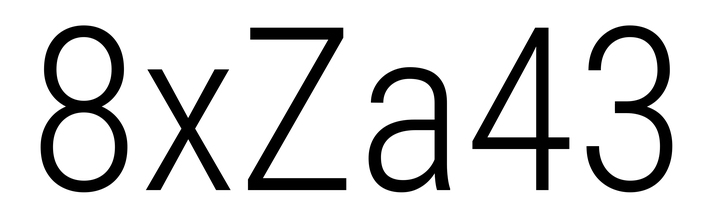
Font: Roboto_Condensed_Light